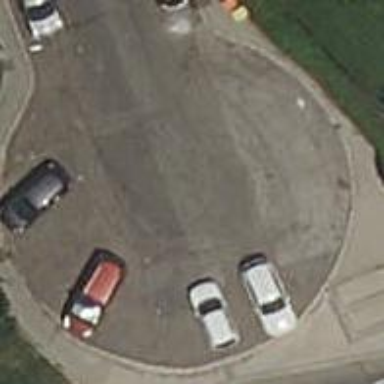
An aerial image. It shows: Turning circle on the road.